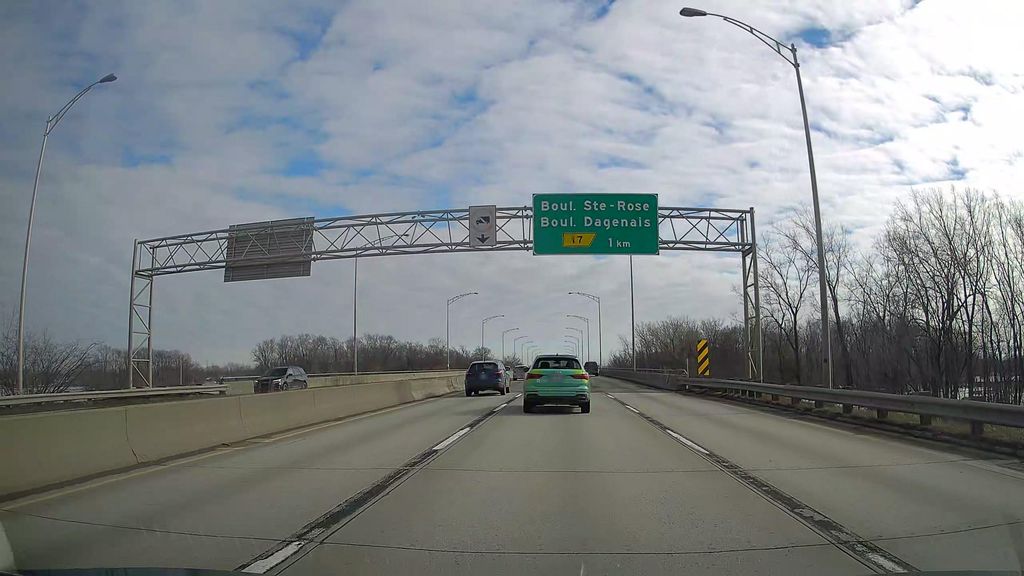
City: montreal